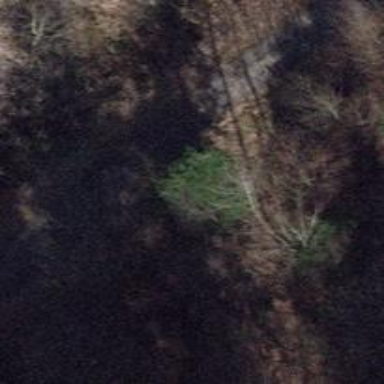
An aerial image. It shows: Track with grade3 tracktype.